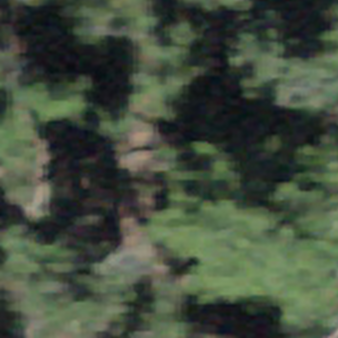
Label: other